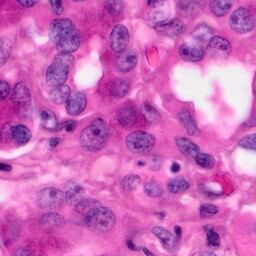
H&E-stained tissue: Pancreatic